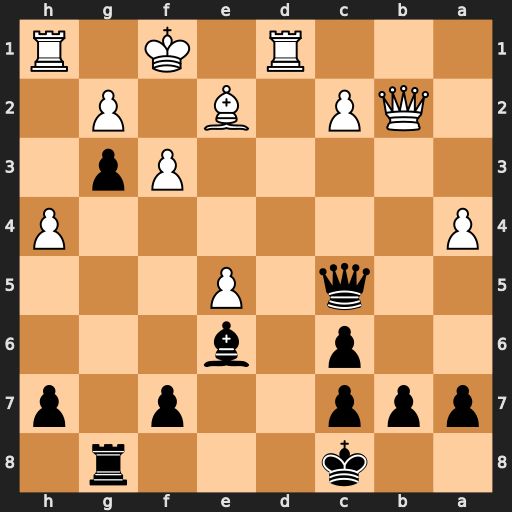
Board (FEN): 2k3r1/ppp2p1p/2p1b3/2q1P3/P6P/5Pp1/1QP1B1P1/3R1K1R
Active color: b
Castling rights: -
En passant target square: -
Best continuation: Qf2#